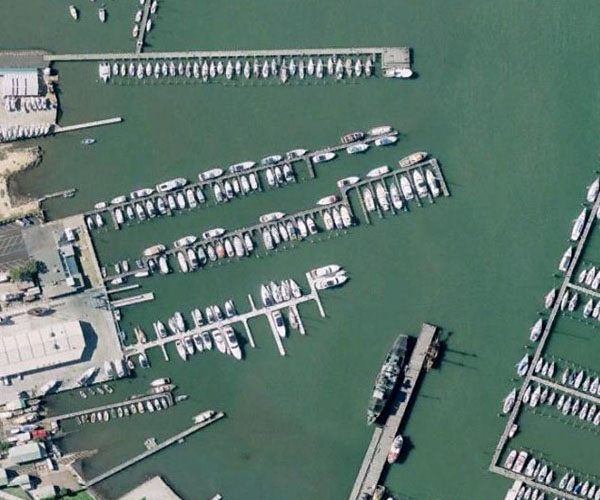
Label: Port